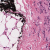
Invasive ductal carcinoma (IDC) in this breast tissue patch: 1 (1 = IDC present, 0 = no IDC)